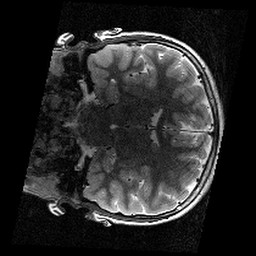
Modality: T2w
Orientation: coronal
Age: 12
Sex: female
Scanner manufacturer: siemens
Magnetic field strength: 3 T
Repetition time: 9.23 s
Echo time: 0.067 s